The image folds the raw vibration samples of a bearing signal into a 2-D grayscale square (signal-to-image encoding). Based on the visible evidence, which condition applies: normal, inner_race, outer_race, ball?
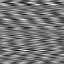
Answer: outer_race